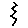
Label: zigzag